Question:
I add the tweet jump project high score source code in my project, and when I use this the output of my project is the screenshot
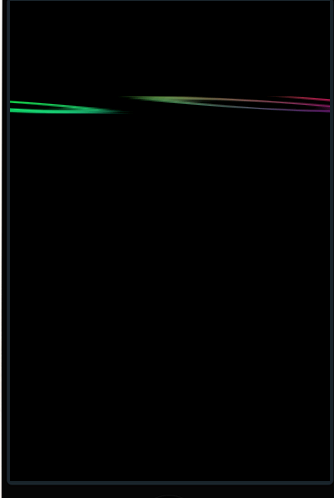
Answer: You use NSuserdefualt for storing and retrieving the data